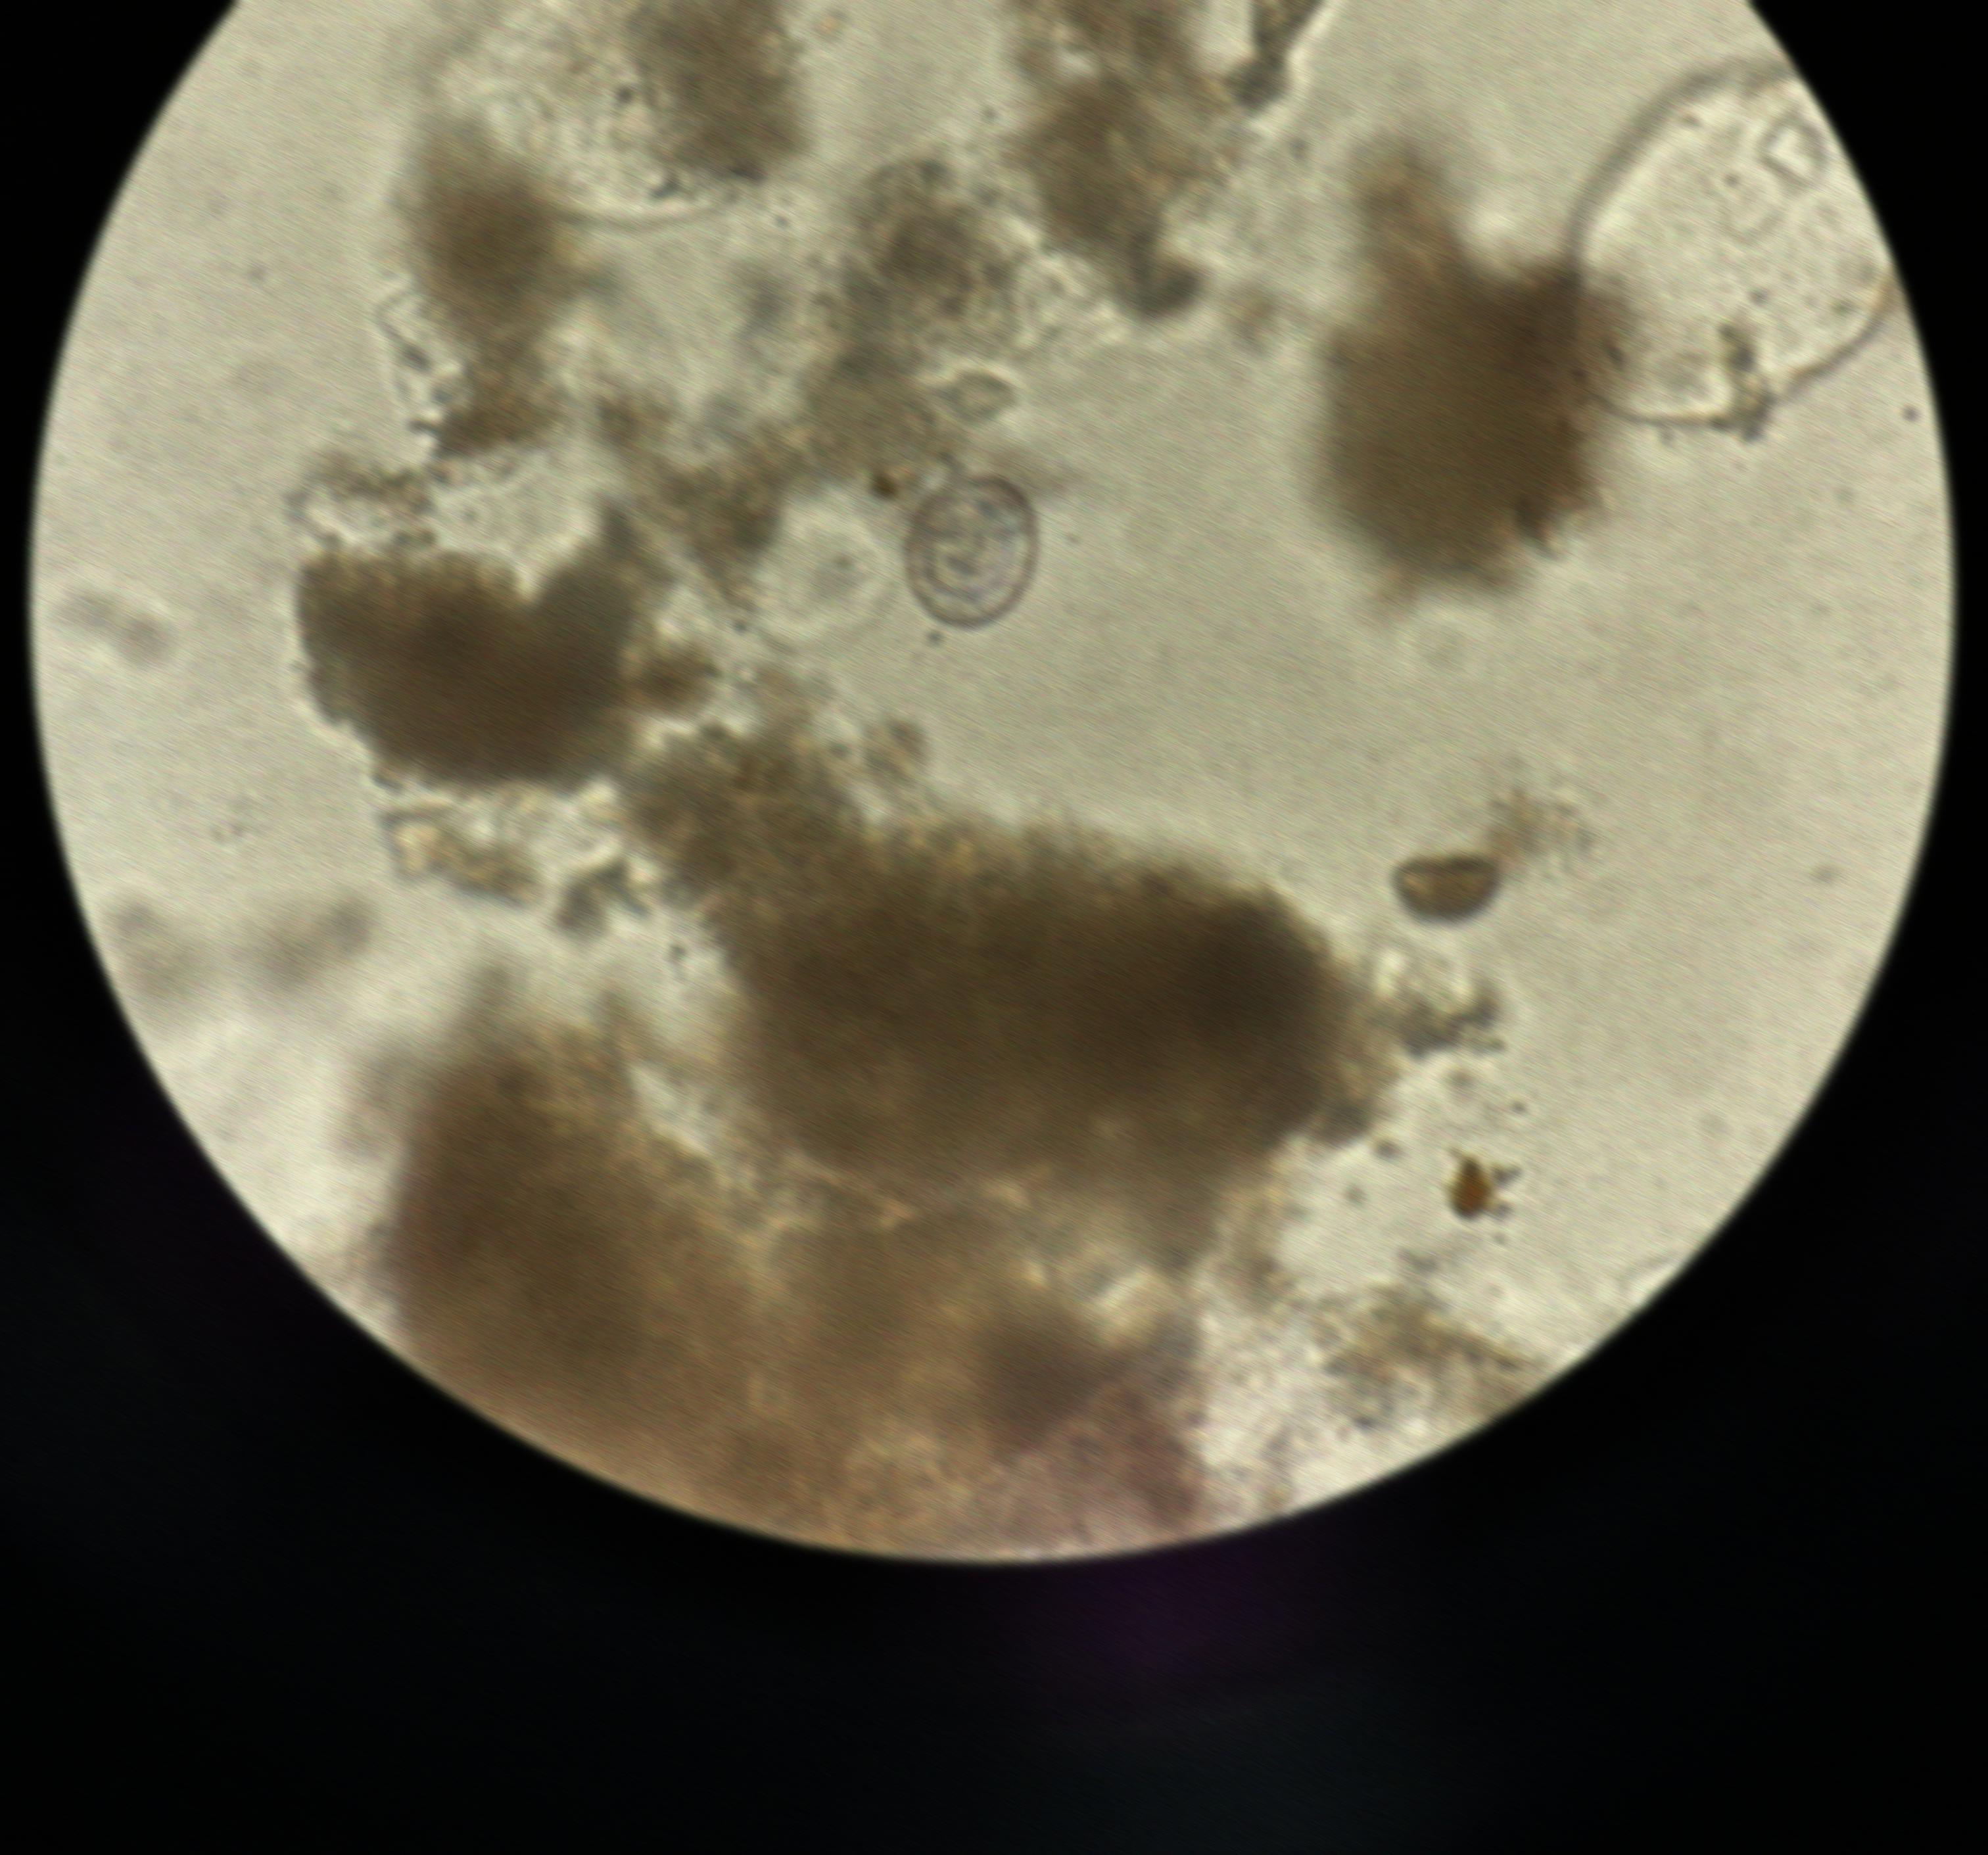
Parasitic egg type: Hymenolepis nana